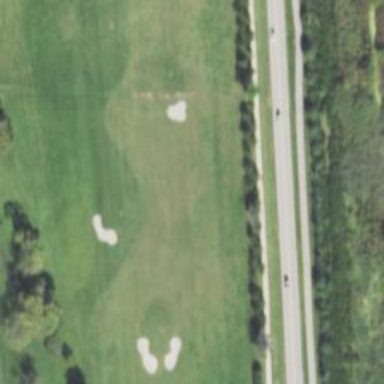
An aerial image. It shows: Grassy area designated for driving range golf.